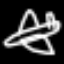
Label: airplane